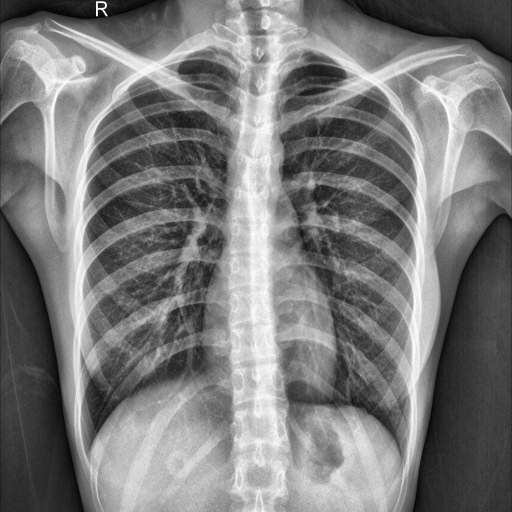
Finding: NORMAL